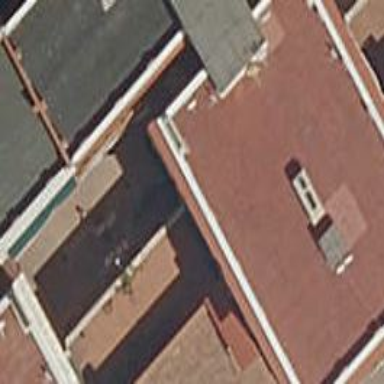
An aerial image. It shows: Part of building.